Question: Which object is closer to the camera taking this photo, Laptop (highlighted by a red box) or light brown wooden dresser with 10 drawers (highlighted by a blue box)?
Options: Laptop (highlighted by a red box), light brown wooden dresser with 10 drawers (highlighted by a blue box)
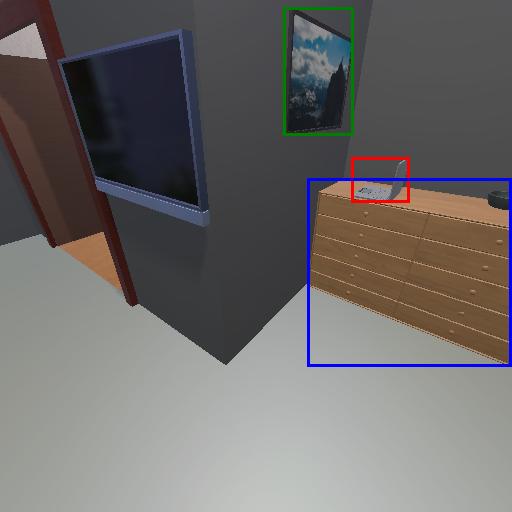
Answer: Laptop (highlighted by a red box)